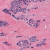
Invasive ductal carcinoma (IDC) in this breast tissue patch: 1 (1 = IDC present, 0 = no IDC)